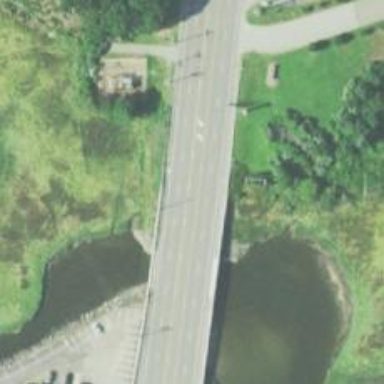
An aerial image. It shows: Primary highway bridge with asphalt surface.